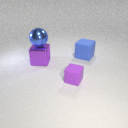
large blue rubber cube behind small purple rubber cube